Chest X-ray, PA view. Patient: 13 years old, sex M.
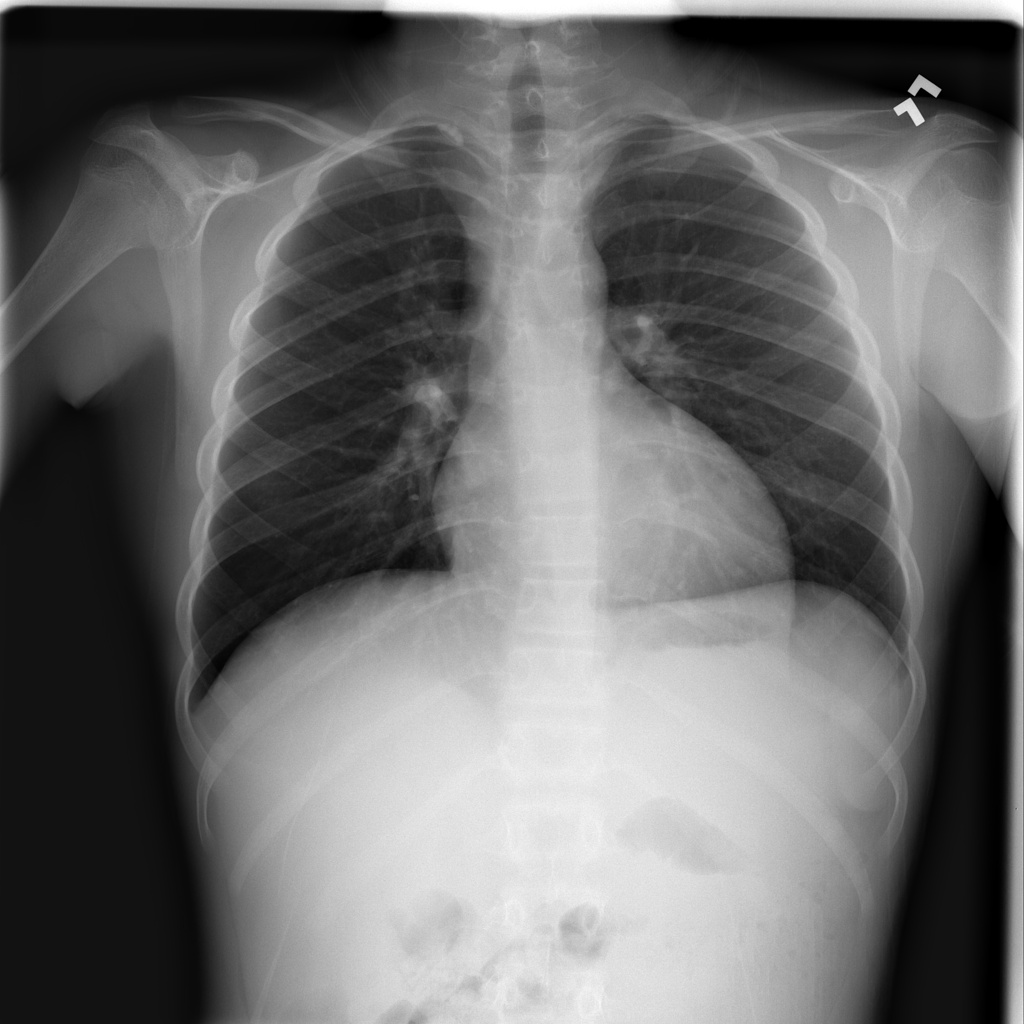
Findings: No Finding